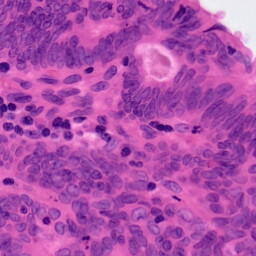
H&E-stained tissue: Colon